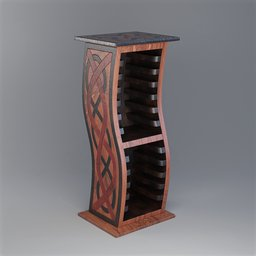
Label: furniture